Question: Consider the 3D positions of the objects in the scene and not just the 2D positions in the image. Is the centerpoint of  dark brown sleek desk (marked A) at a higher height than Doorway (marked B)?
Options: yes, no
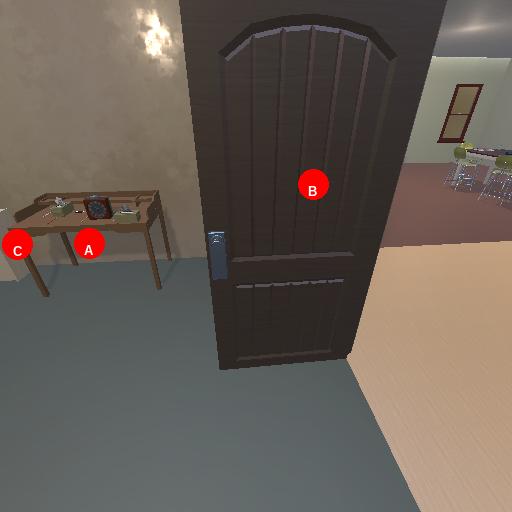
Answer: yes